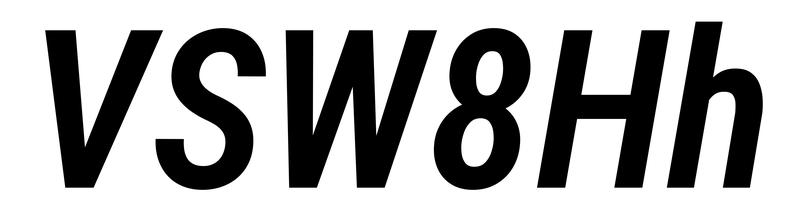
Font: Roboto-Italic_Condensed_SemiBold_Italic